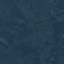
Land use / land cover class: Forest